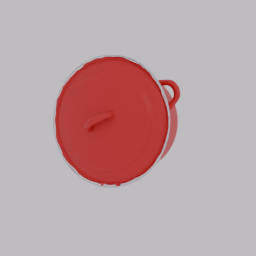
Label: tools